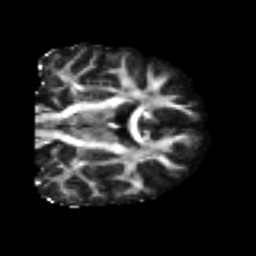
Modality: FA
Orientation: coronal
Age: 22
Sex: male
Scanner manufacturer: siemens
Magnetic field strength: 3 T
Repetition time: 2.3 s
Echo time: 0.085 s